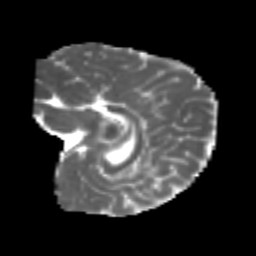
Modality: MD
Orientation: sagittal
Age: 7
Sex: male
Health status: healthy